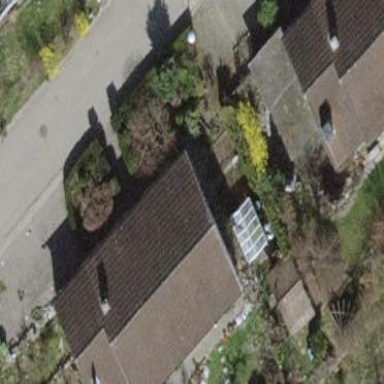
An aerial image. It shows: Building with tile roof.